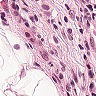
Metastatic tissue present: yes